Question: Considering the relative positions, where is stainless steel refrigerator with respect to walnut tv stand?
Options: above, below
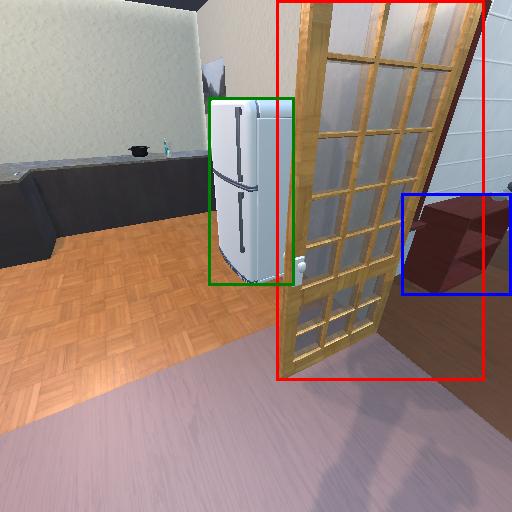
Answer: above